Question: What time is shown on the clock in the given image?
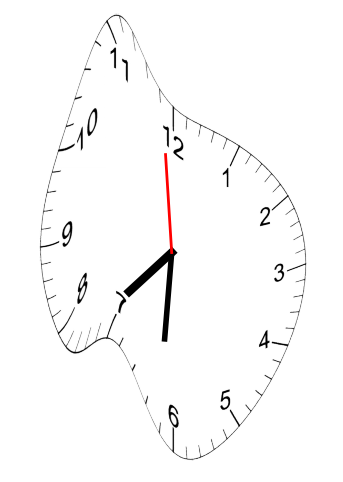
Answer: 07:30:59